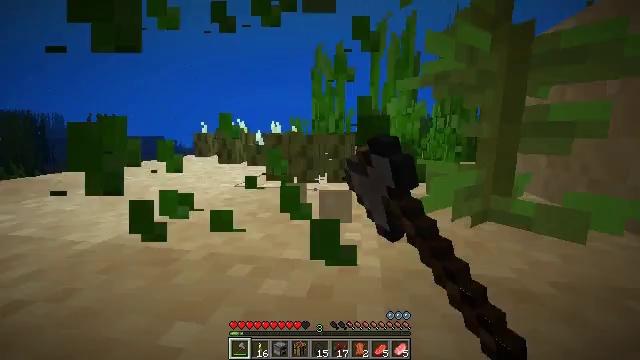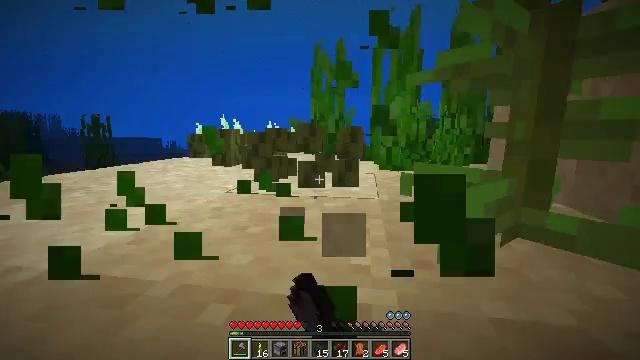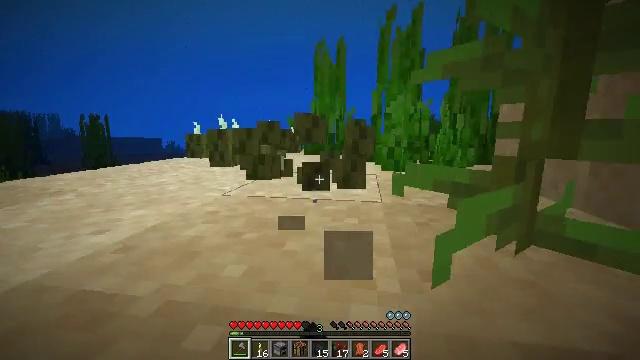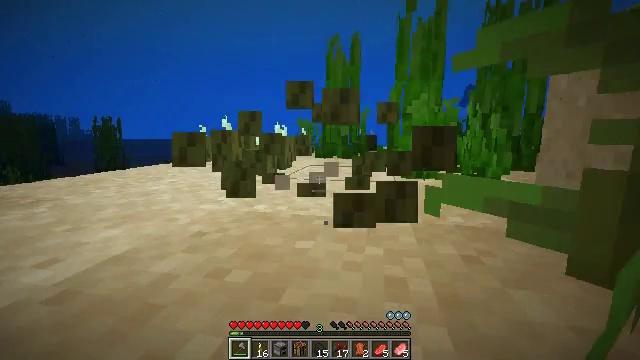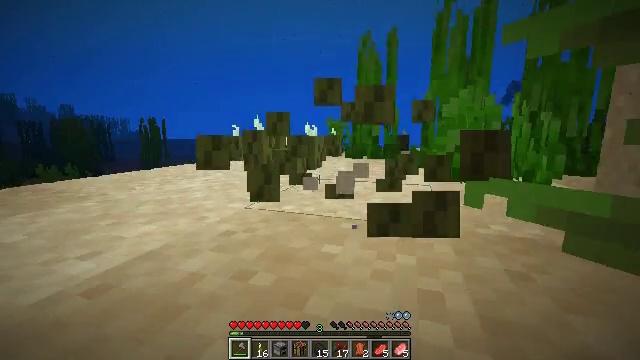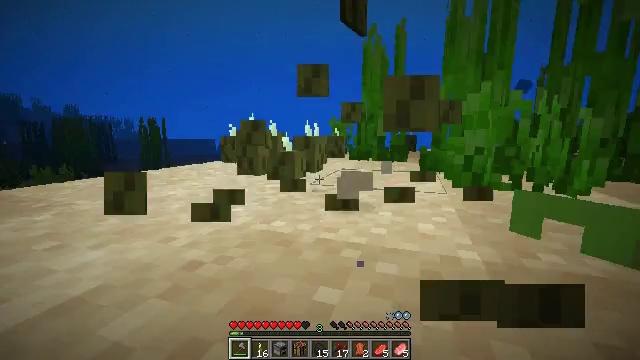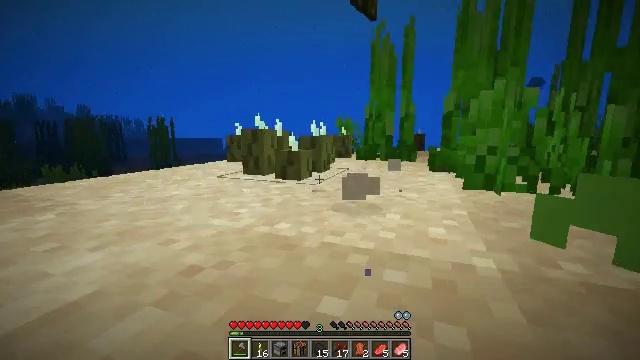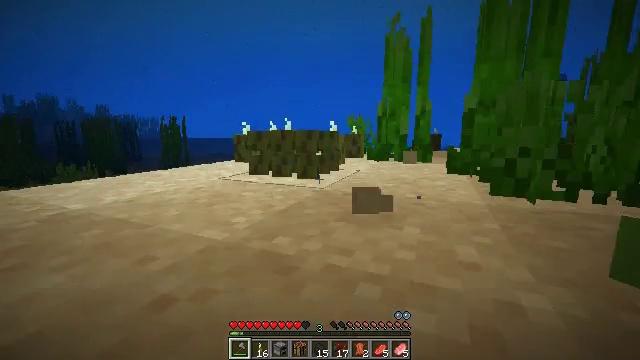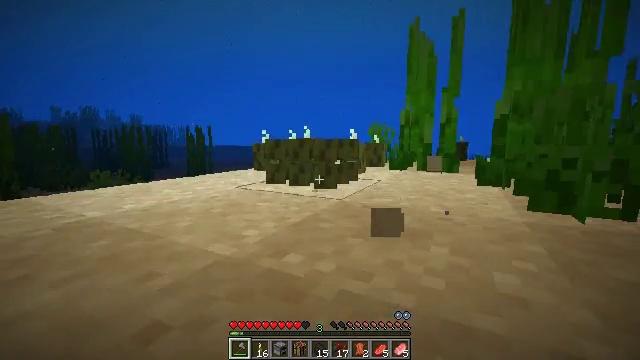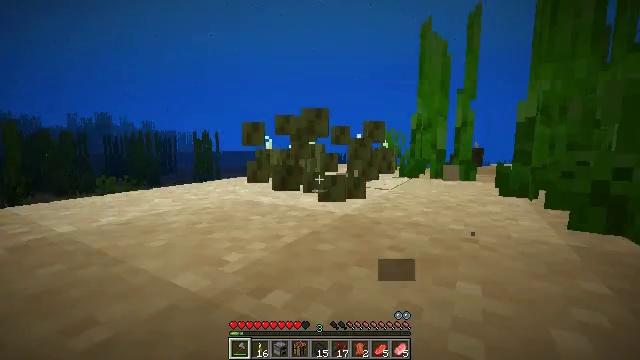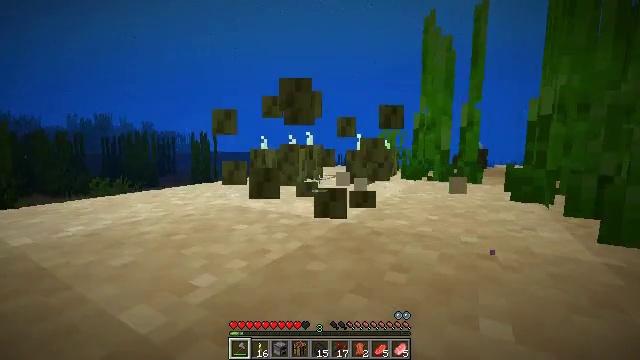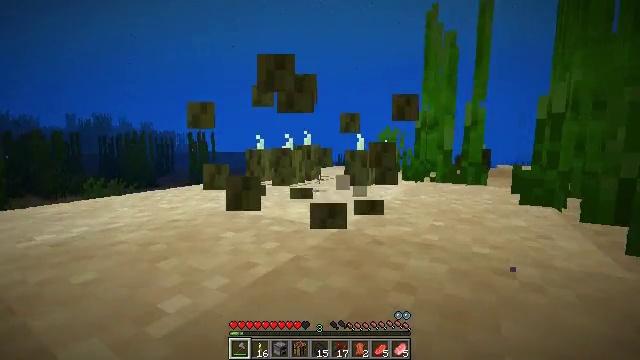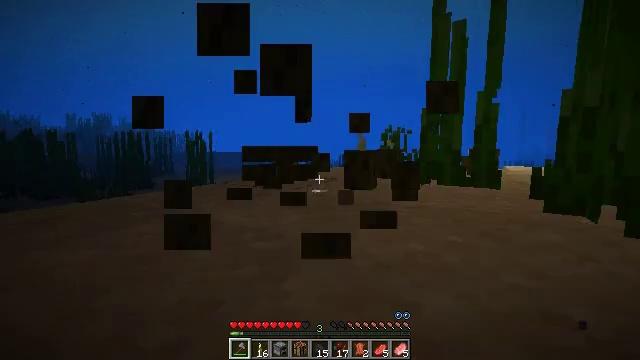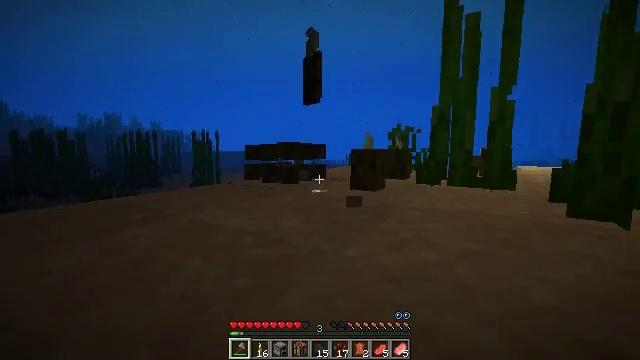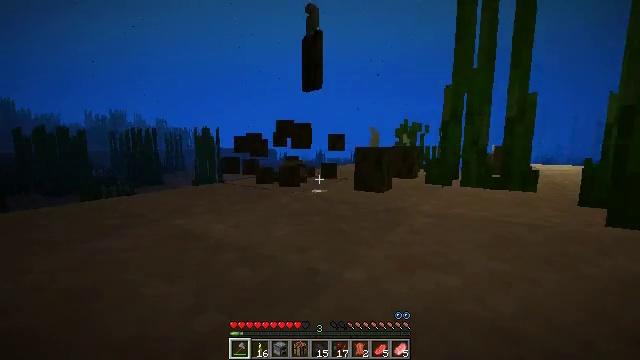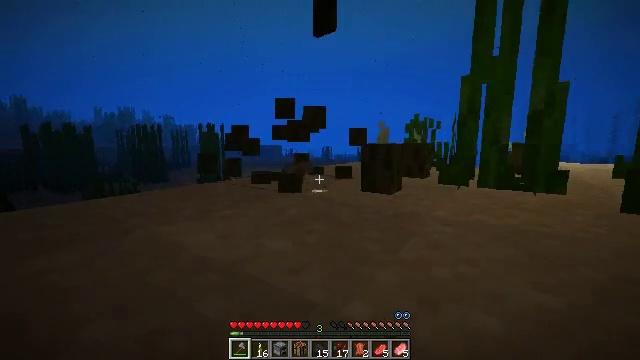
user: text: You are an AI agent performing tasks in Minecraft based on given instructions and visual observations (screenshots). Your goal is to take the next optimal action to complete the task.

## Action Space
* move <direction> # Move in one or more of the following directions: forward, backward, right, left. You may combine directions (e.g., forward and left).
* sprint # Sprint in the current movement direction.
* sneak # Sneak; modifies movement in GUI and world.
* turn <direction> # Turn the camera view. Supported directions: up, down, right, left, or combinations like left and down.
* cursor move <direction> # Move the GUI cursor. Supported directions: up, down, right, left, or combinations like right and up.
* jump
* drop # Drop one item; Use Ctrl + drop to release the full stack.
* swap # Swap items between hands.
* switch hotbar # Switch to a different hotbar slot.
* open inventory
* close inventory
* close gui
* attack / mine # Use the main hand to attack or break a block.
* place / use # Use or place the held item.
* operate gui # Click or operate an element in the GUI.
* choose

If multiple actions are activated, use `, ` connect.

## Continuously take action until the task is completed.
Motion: motion action
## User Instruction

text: Gather sea pickles from coral reefs.
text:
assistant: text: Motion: no_op
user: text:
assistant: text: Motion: move forward, attack / mine
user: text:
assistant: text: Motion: move forward, turn left, attack / mine
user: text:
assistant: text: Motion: move forward, turn left, attack / mine
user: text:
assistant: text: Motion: move forward, attack / mine
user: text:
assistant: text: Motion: move forward, turn left, attack / mine
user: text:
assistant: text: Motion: turn left, attack / mine
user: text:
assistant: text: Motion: move forward, turn left and up, attack / mine
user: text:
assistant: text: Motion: move forward, turn left and up, attack / mine
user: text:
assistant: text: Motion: move forward, attack / mine
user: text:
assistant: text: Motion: move forward, attack / mine
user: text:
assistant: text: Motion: move forward, sprint, attack / mine
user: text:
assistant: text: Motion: move forward, sprint, turn left, attack / mine
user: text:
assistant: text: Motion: move forward, sprint, turn left, attack / mine
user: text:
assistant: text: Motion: move forward, sprint, turn left, attack / mine
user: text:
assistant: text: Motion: move forward, sprint, turn left, attack / mine
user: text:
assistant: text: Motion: move forward, sprint, turn left, attack / mine
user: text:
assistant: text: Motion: move forward, sprint, attack / mine
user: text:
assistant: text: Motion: move forward, sprint, attack / mine
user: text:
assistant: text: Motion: move forward, sprint, turn right and down, attack / mine
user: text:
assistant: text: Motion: move forward, sprint, turn right, attack / mine
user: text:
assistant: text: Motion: move forward, sprint, turn right, attack / mine
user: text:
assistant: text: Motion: move forward, sprint, attack / mine
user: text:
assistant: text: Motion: move forward, sprint, attack / mine
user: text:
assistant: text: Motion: move forward and move left, sprint, attack / mine
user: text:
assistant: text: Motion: move forward and move left, sprint, attack / mine
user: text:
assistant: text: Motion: sprint, attack / mine